Question: I have a class called MotionVectorDisplay which inherits from QWidget and I override the paintevent, what I do with this class is draw motion vectors for a pariticular macroblock which is 16x16 in size and there are multiple of these macroblocks in a frame so I create a new instance of this class for each macroblock, pass in multiple parameters for building the motion vectors and parent that widget to another widget for displaying. This all works as expected but I get output like this
It seems to me that when the paintevent is called it remembers the last time the paint event is called and keeps the drawn lines and creates the ugly mess that is there in the picture, that should show a few lines for a few macroblocks not all of them. This is the code
'''
mv = new MotionVectorDisplay(pics[frameCounter].motionVect,
pics[frameCounter].subMotionVector,
macBlockParent);
mv->stackUnder(cooefsLink);
QGraphicsOpacityEffect* effect =
new QGraphicsOpacityEffect(mv);
effect->setOpacity(0.9);
mv->setGraphicsEffect(effect);
if(mvToggle->checkState() == Qt::Checked)
{
mv->show();
}
else
{
mv->hide();
}
motionVectorsContain.push_back(mv);
'''
That constructs the macroblock in the MainWindow class, this is the constructor and PaintEvent from the MotionVectorDisplay class
'''
MotionVectorDisplay::MotionVectorDisplay(const pair<string, string>& motionVect,
const vector<pair<string, string> >& subMotionVect,
QWidget* parent)
: QWidget(parent)
{
this->setFixedSize(16, 16);
this->setStyleSheet("background-color: transparent;");
motionVectors = &motionVect;
subMotionVectors = &subMotionVect;
}
void MotionVectorDisplay::paintEvent(QPaintEvent *event)
{
QPainter painter(this);
painter.setPen(QPen(Qt::black, 1.5));
for(int subMotVects = 0; subMotVects < subMotionVectors->size(); subMotVects++)
{
string x = subMotionVectors->at(subMotVects).first;
string y = subMotionVectors->at(subMotVects).second;
if(subMotVects == 0)
{
painter.drawLine(0, 0, atoi(x.c_str()), atoi(y.c_str()));
}
else if(subMotVects == 1)
{
painter.drawLine(4, 4, atoi(x.c_str()), atoi(y.c_str()));
}
else if(subMotVects == 2)
{
painter.drawLine(8, 8, atoi(x.c_str()), atoi(y.c_str()));
}
else
{
painter.drawLine(12, 12, atoi(x.c_str()), atoi(y.c_str()));
}
}
}
'''
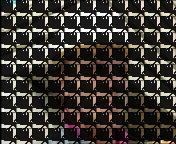
Answer: I suspect that you need to set the OpaquePaintEvent flag on your widget to false:
'''
this->setAttribute(Qt::WA_OpaquePaintEvent, false);
'''
Alternatively (and more commonly), you'd repaint every pixel of your widget in every paint event so that it essentially writes over anything that was painted there before, something like this at the beginning of your paint event:
'''
painter.setBrush( Qt::black ); // Or whatever your background color is
painter.drawRect( rect() );
'''